Field crop: tomato
Growth stage: 2
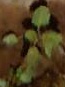
Species: solanum